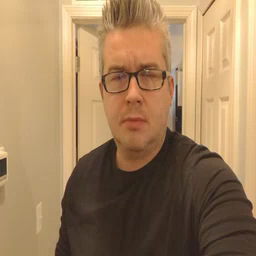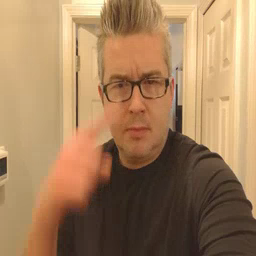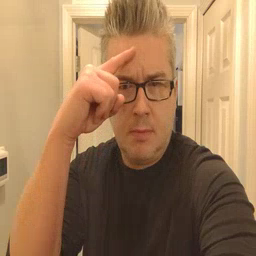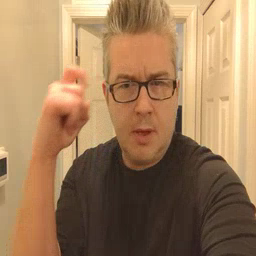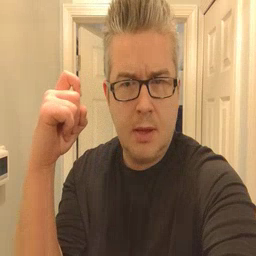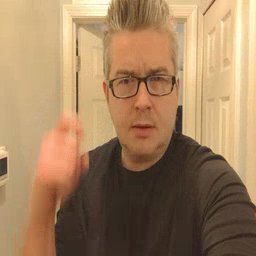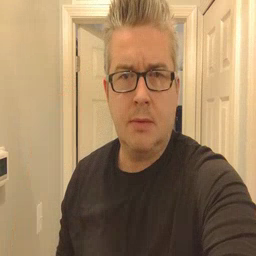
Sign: because